Question: I want to do a pin code view for my app like this image:

It is a custom view ? How can I use this control ?
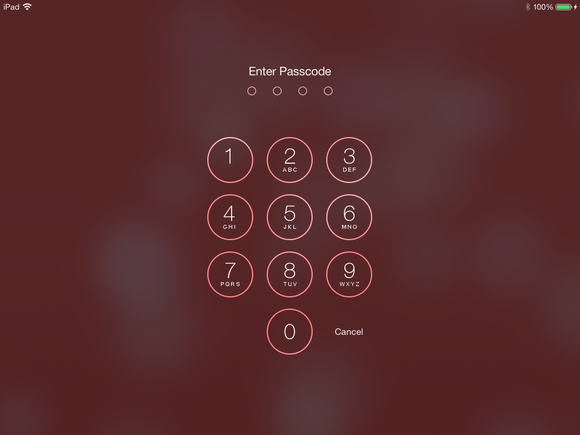
Answer: This is not a standard control. You'll have to create your own or use a third-party control. There are a couple available on <URL>.